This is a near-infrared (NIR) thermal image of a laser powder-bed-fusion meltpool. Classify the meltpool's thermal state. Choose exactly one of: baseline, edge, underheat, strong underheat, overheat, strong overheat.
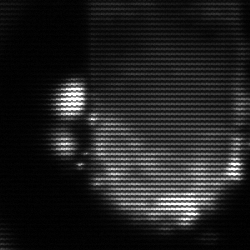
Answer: baseline